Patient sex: M
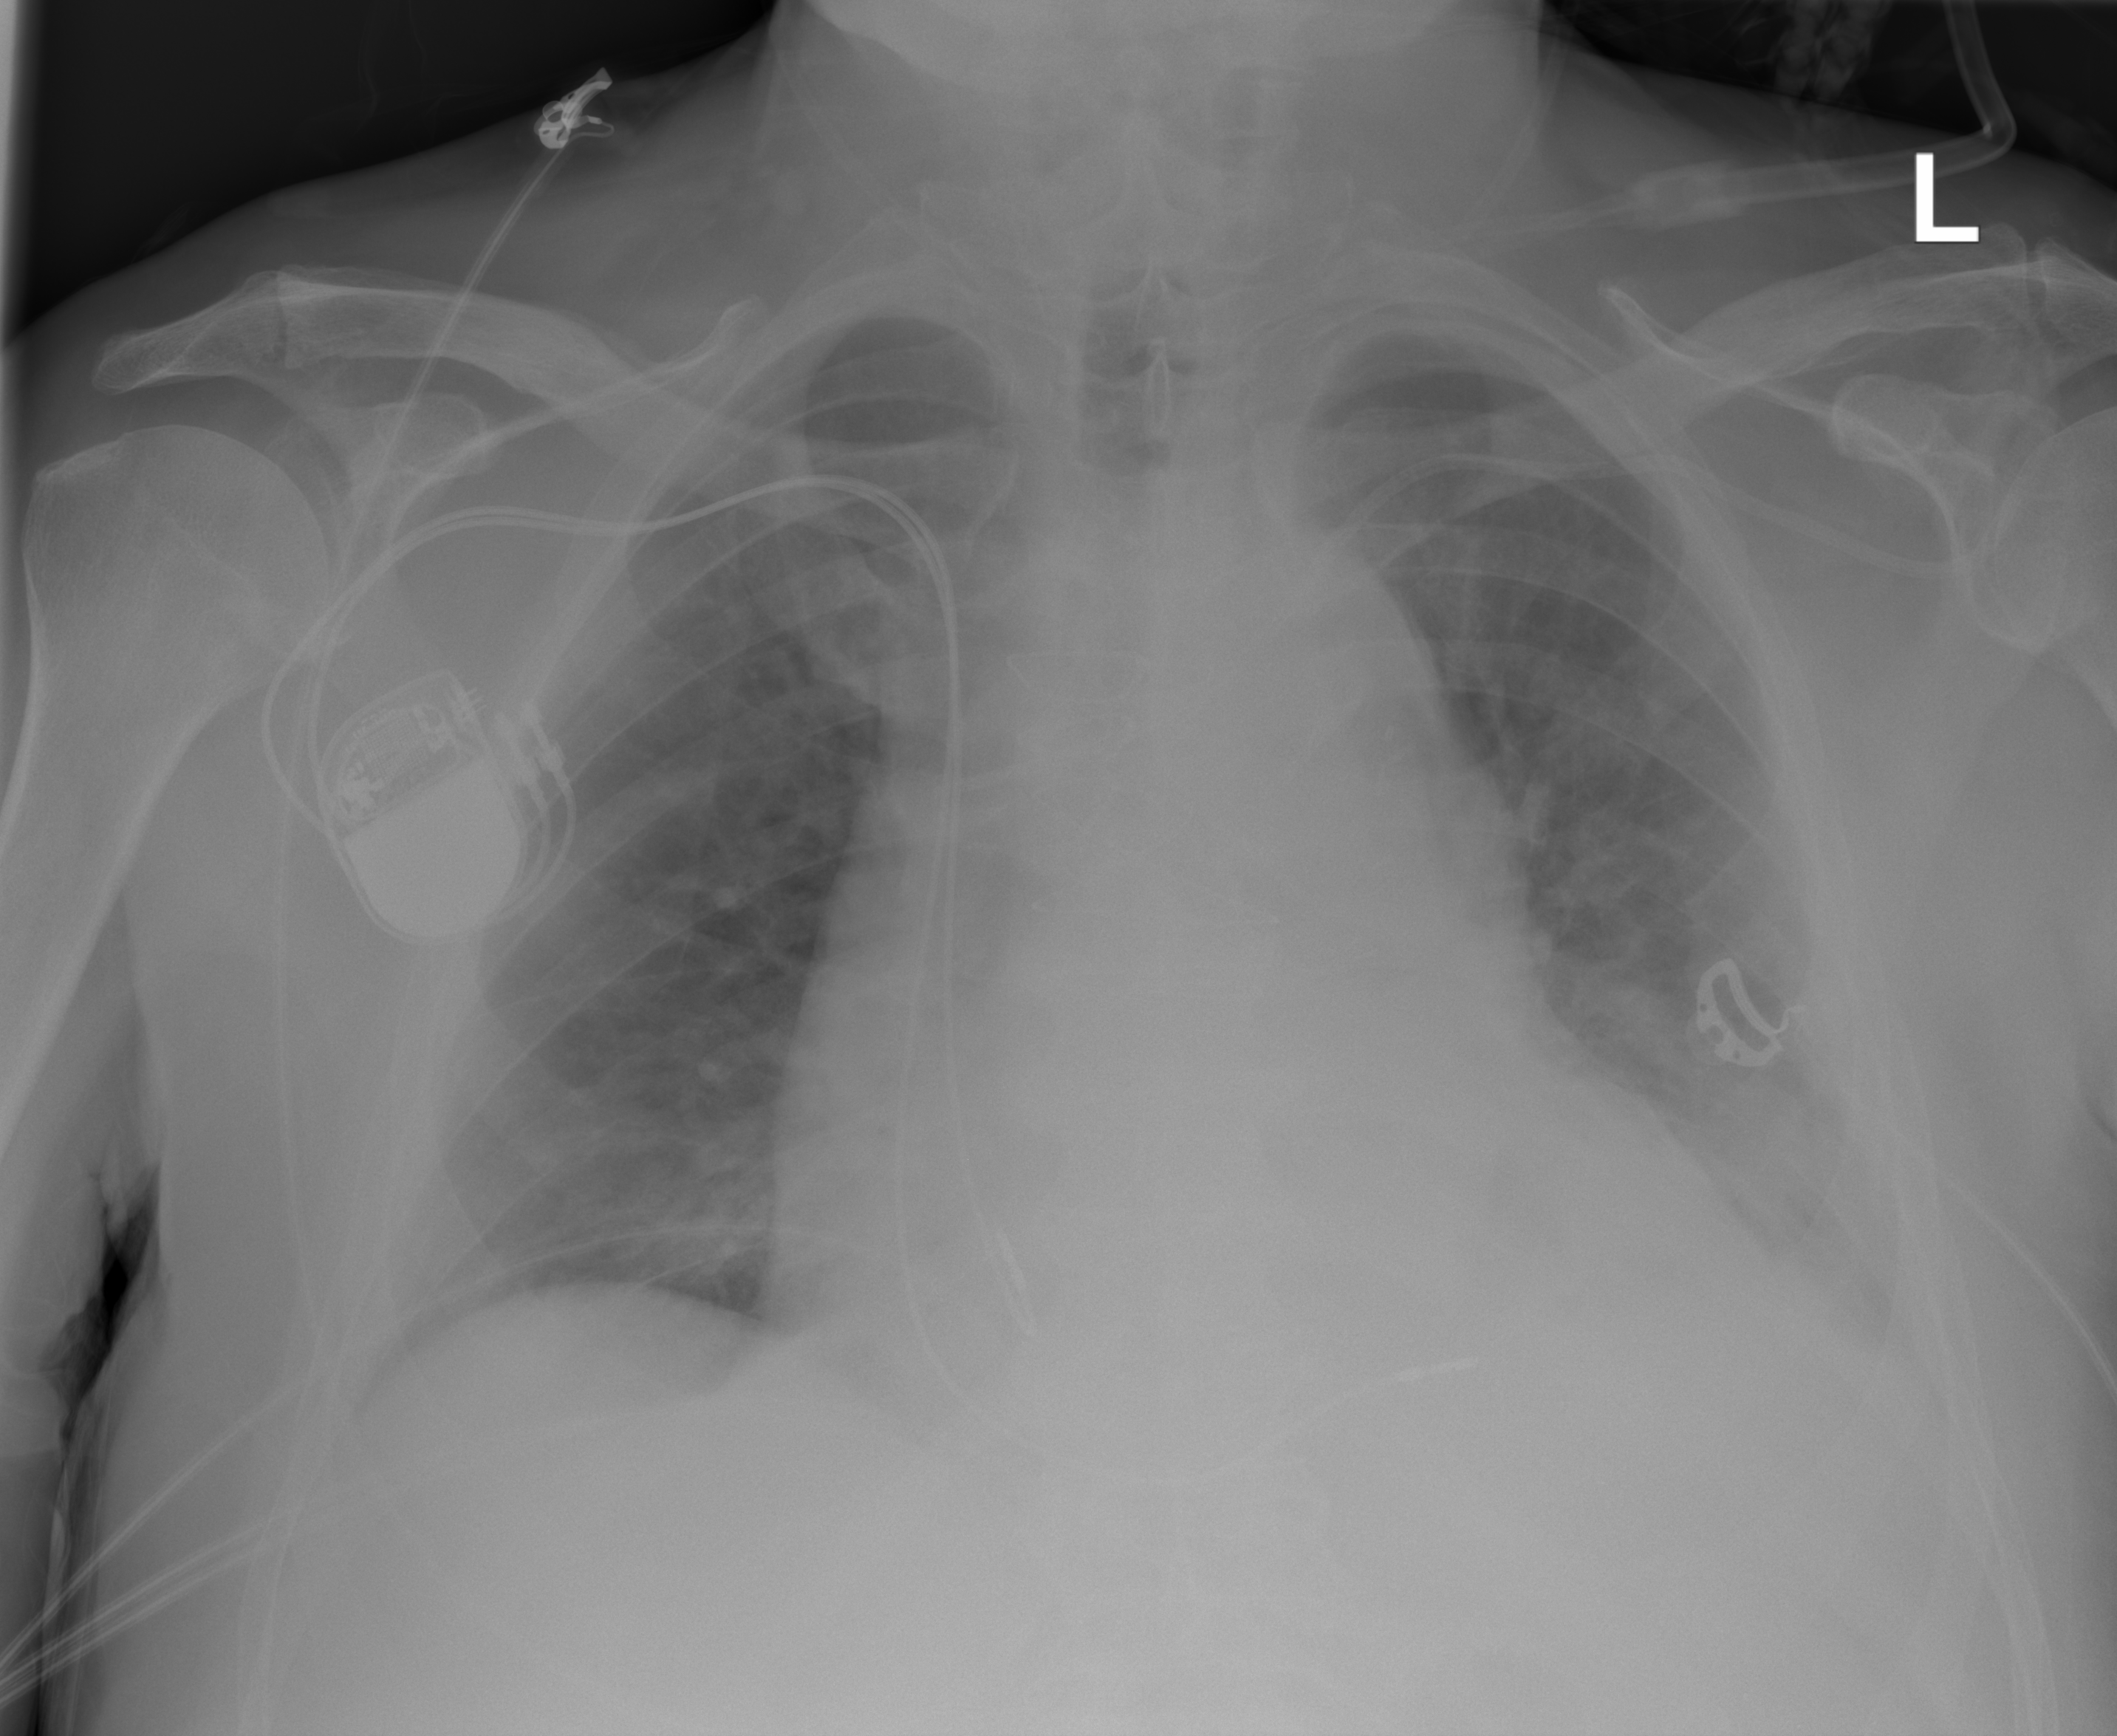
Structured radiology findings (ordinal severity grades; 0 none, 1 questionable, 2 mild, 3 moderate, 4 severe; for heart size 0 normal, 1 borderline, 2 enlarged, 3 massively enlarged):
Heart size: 3
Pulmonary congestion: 2
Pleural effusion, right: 0
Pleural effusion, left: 2
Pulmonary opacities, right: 0
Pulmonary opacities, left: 0
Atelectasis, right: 0
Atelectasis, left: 2